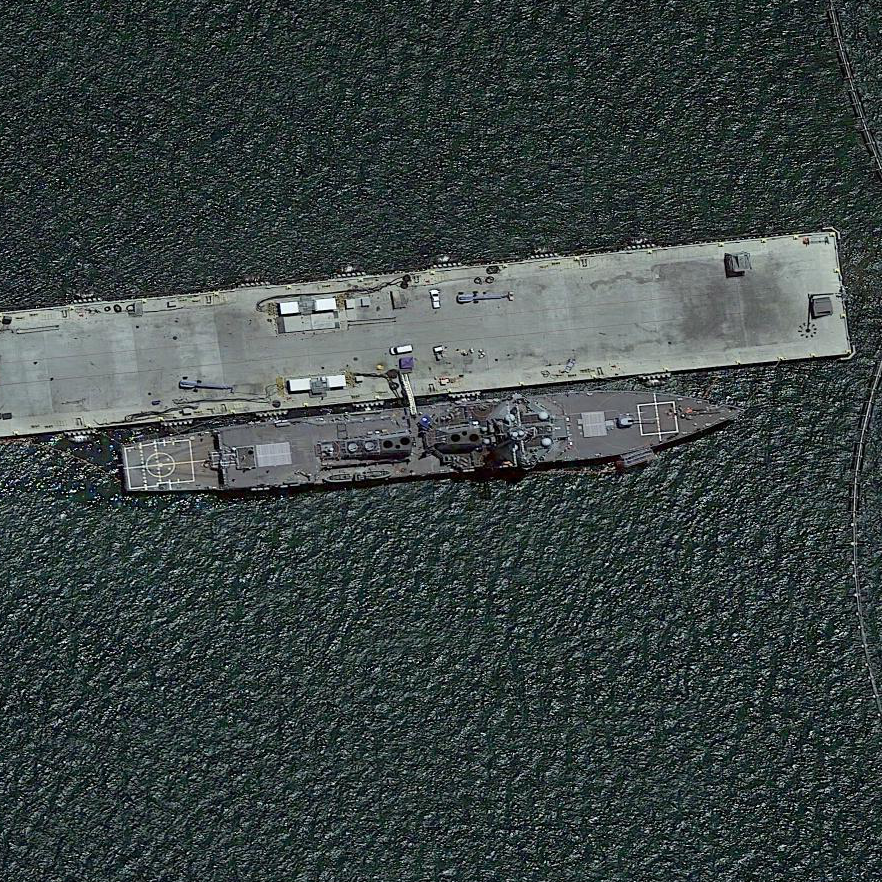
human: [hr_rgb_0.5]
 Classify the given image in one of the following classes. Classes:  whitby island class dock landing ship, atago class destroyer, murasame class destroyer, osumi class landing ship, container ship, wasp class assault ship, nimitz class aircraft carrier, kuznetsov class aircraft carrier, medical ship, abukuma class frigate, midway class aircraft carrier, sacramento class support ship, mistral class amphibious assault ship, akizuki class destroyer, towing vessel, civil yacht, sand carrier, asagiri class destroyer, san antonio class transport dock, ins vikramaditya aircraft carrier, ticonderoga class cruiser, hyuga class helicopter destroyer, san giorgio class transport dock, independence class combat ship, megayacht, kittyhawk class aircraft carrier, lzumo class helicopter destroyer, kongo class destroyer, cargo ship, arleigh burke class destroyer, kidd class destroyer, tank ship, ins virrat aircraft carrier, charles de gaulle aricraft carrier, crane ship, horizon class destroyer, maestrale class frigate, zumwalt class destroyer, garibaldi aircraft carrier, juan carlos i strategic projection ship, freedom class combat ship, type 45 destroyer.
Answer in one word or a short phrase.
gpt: Arleigh Burke class destroyer